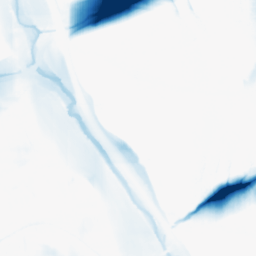
Category: morphological
Decomposition family: morphological_square
Decomposition parameters: operation: closing
size: 50
Upsampling method: bilinear
Upsampling parameters: scale: 2
Upsampling scale: 2